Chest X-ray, AP view. Patient: 68 years old, sex F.
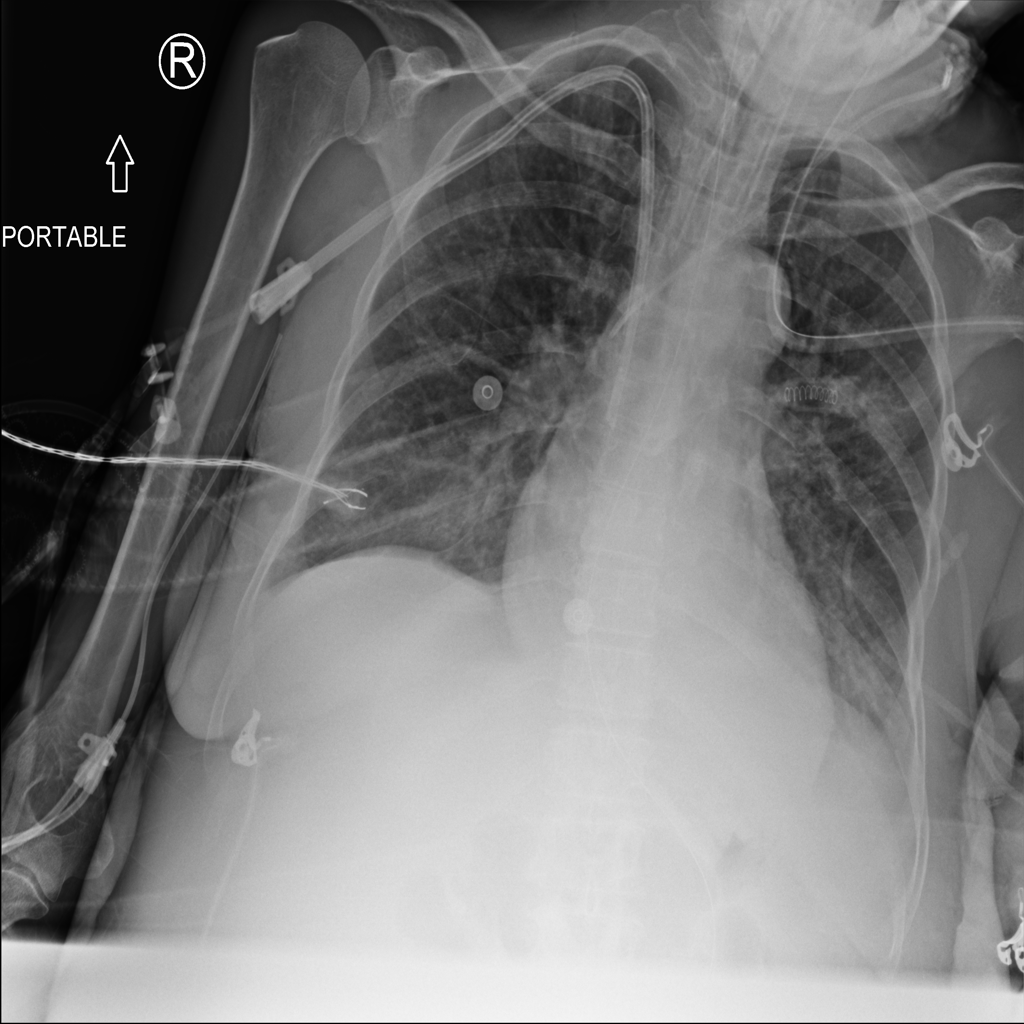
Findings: Infiltration